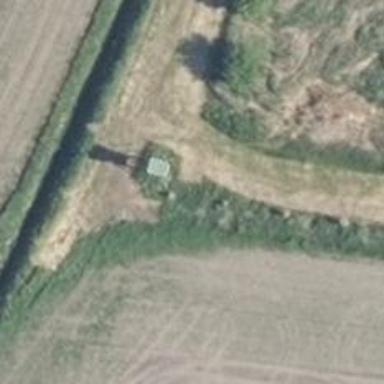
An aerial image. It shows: Hunting stand.